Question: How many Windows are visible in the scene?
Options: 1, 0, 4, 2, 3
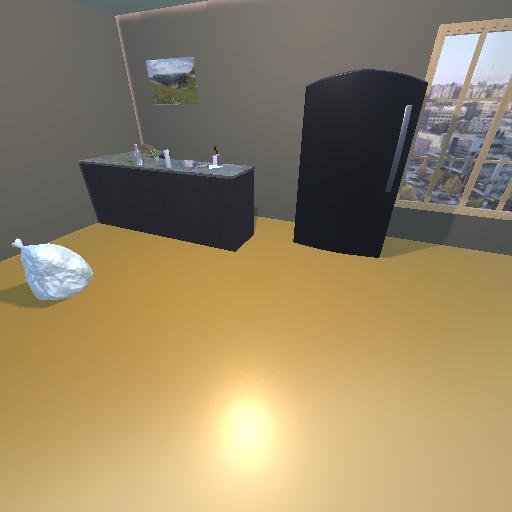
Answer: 1